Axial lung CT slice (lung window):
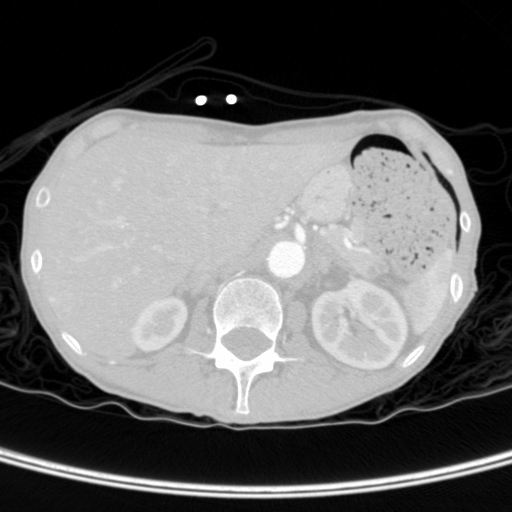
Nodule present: no